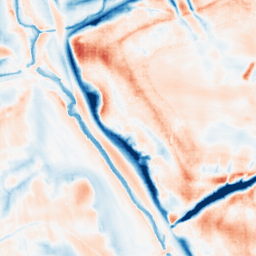
Category: trend_removal
Decomposition family: local_polynomial
Decomposition parameters: window_size: 31
degree: 1
Upsampling method: sinc_blackman
Upsampling parameters: scale: 2
kernel_size: 4
Upsampling scale: 2